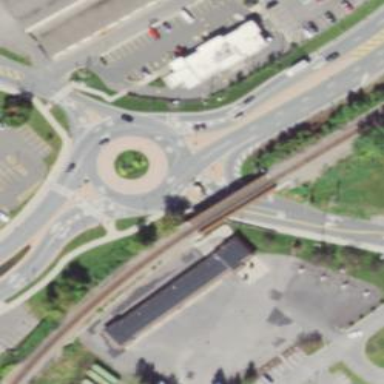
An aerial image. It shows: Roundabout on trunk highway.